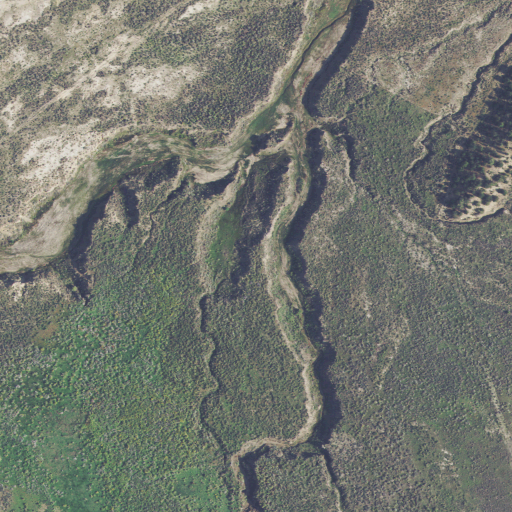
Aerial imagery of valley in Utah named South Hollow containing shrub, evergreen forest, grassland, and open development